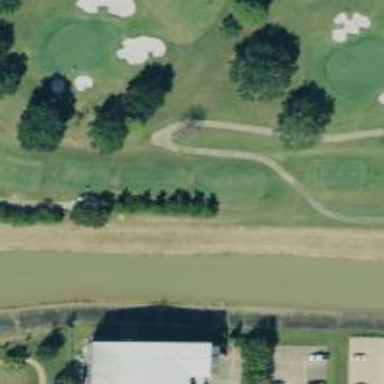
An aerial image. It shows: Path designated for golf carts.